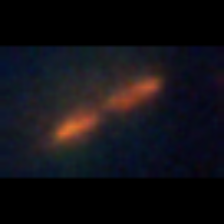
Taxon: Pennate
Group: Diatoms